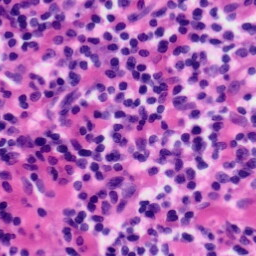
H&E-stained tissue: Tonsil